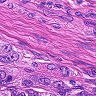
Metastatic tissue present: yes